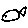
Label: fish